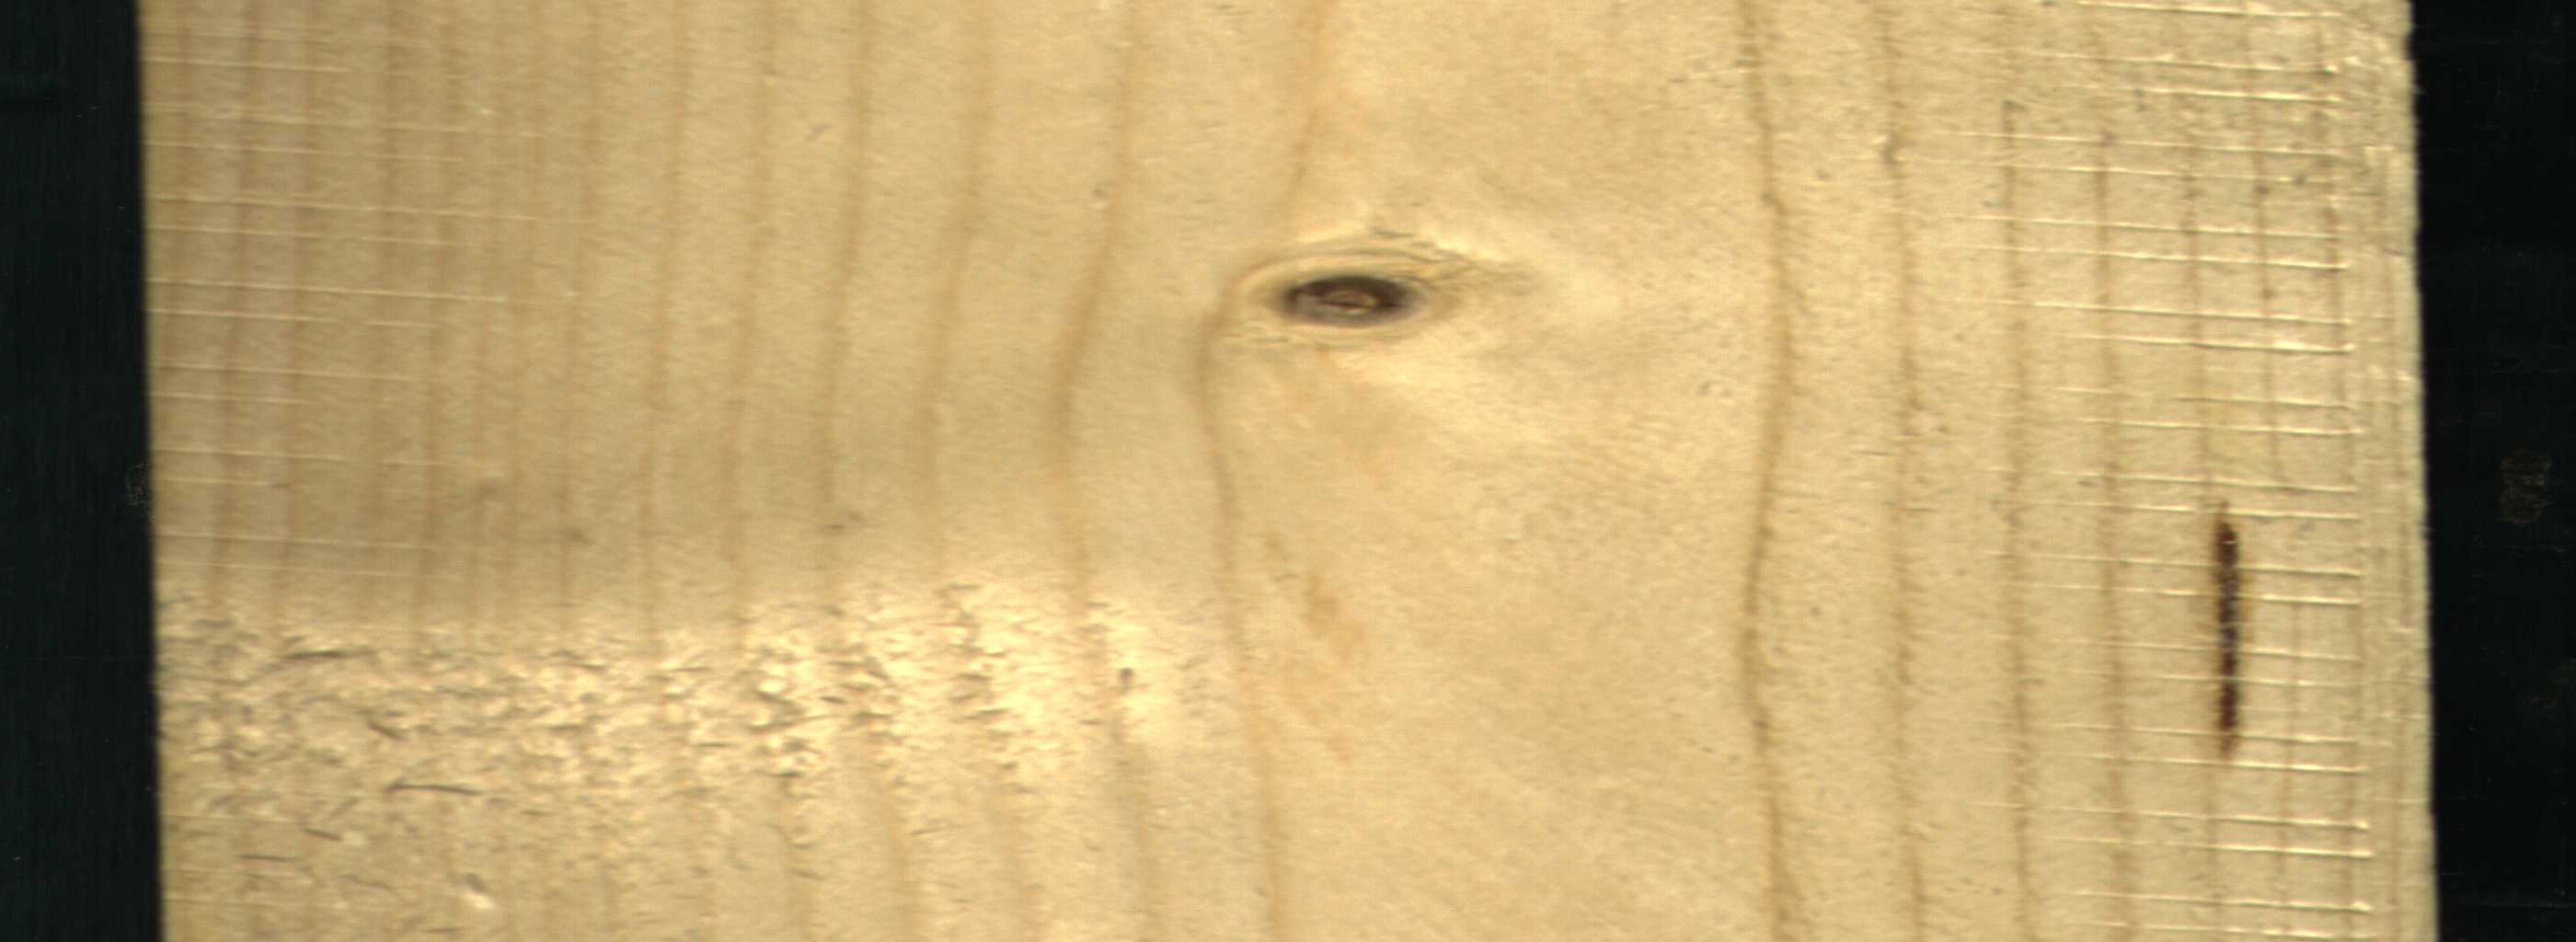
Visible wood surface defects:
resin
Dead_Knot